Question: I installed Visual D a few minutes ago(I wanted to give the language a test drive) and, using the built-in console example, tried to build and run it. Here is the code that Visual Studio generated for me:
'''
import std.stdio;
int main(string[] argv)
{
writeln("Hello D-World!");
return 0;
}
'''
And here is the build error that I recieved:
'''
------ Build started: Project: TestingDApp, Configuration: Debug Win32 ------
Building Debug\TestingDApp.exe...
C:\D\dmd2\windows\bin\..\..\src\phobos\std\range.d(287): Error: module std.range from file C:\D\dmd2\windows\bin\..\..\src\phobos\std\range.d conflicts with package name range
C:\D\dmd2\windows\bin\..\..\src\phobos\std\range.d(287): Error: module std.range from file C:\D\dmd2\windows\bin\..\..\src\phobos\std\range.d conflicts with package name range
C:\D\dmd2\windows\bin\..\..\src\phobos\std\array.d(1480): Error: undefined identifier 'iteration'
Assertion failure: 'type->ty != Tstruct || ((TypeStruct *)type)->sym == this' on line 929 in file 'struct.c'
Building Debug\TestingDApp.exe failed!
Details saved as "file://C:\Users\Krythic\Desktop\TestingRoot\TestingDApp\TestingDApp\Debug\TestingDApp.buildlog.html"
========== Build: 0 succeeded, 1 failed, 0 up-to-date, 0 skipped ==========
'''
Oh, and here is what the "Details saved as" printed out:
'''
Build Log
Building Debug\TestingDApp.exe
Command Line
set PATH=C:\D\dmd2\windows\bin;C:\Program Files (x86)\Microsoft Visual Studio 12.0\\Common7\IDE;C:\Program Files (x86)\Windows Kits\8.1\\bin;%PATH%
dmd -g -debug -X -Xf"Debug\TestingDApp.json" -deps="Debug\TestingDApp.dep" -c -of"Debug\TestingDApp.obj" main.d
if errorlevel 1 goto reportError
set LIB="C:\D\dmd2\windows\bin\..\lib"
echo. > C:\Users\Krythic\Desktop\TestingRoot\TestingDApp\TestingDApp\Debug\TestingDApp.build.lnkarg
echo "Debug\TestingDApp.obj","Debug\TestingDApp.exe_cv","Debug\TestingDApp.map",user32.lib+ >> C:\Users\Krythic\Desktop\TestingRoot\TestingDApp\TestingDApp\Debug\TestingDApp.build.lnkarg
echo kernel32.lib/NOMAP/CO/NOI/DELEXE >> C:\Users\Krythic\Desktop\TestingRoot\TestingDApp\TestingDApp\Debug\TestingDApp.build.lnkarg
"C:\Program Files (x86)\VisualD\pipedmd.exe" -deps Debug\TestingDApp.lnkdep C:\D\dmd2\windows\bin\link.exe @C:\Users\Krythic\Desktop\TestingRoot\TestingDApp\TestingDApp\Debug\TestingDApp.build.lnkarg
if errorlevel 1 goto reportError
if not exist "Debug\TestingDApp.exe_cv" (echo "Debug\TestingDApp.exe_cv" not created! && goto reportError)
echo Converting debug information...
"C:\Program Files (x86)\VisualD\cv2pdb\cv2pdb.exe" "Debug\TestingDApp.exe_cv" "Debug\TestingDApp.exe"
if errorlevel 1 goto reportError
if not exist "Debug\TestingDApp.exe" (echo "Debug\TestingDApp.exe" not created! && goto reportError)
goto noError
:reportError
echo Building Debug\TestingDApp.exe failed!
:noError
Output
C:\D\dmd2\windows\bin\..\..\src\phobos\std\range.d(287): Error: module std.range from file C:\D\dmd2\windows\bin\..\..\src\phobos\std\range.d conflicts with package name range
C:\D\dmd2\windows\bin\..\..\src\phobos\std\range.d(287): Error: module std.range from file C:\D\dmd2\windows\bin\..\..\src\phobos\std\range.d conflicts with package name range
C:\D\dmd2\windows\bin\..\..\src\phobos\std\array.d(1480): Error: undefined identifier 'iteration'
Assertion failure: 'type->ty != Tstruct || ((TypeStruct *)type)->sym == this' on line 929 in file 'struct.c'
Building Debug\TestingDApp.exe failed!
'''
When I build the app I get a message box that says:

Anyone know what I could have done wrong?
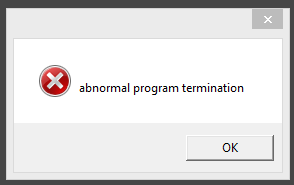
Answer: Writing my comment as an answer since it seems to have solved the problem: the old install of the compiler and library had to be removed and a fresh, new version put on top of it.
What happened is the old range.d got replaced with a new range/ folder in a recent version of the library, but installing the new version kept the old file in place. So the compiler got confused: is it supposed to use the folder or the file? The unsinstall+reinstall cleaned up, removing the old file, leaving only the new.